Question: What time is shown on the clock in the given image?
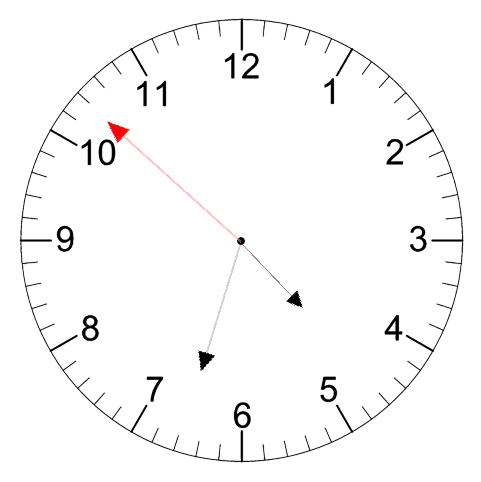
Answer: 04:32:52